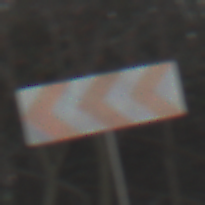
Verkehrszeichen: RichtungstafelnInKurvenGrossRechts
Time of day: SunriseSunset
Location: Outdoor (Nature)
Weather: Clear
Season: Winter
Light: Natural